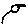
Label: bird